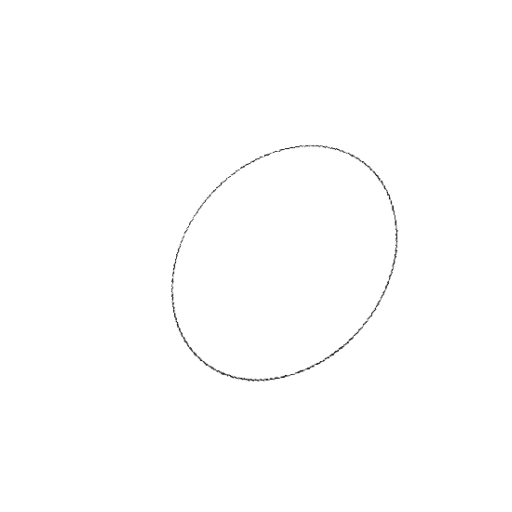
Crossing number: 0